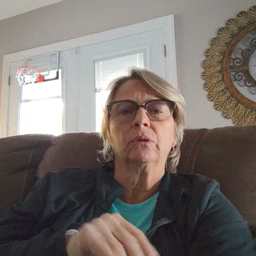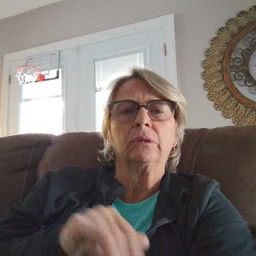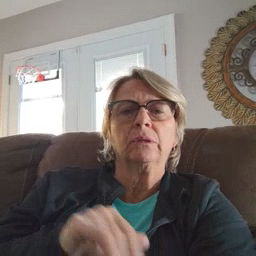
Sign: water